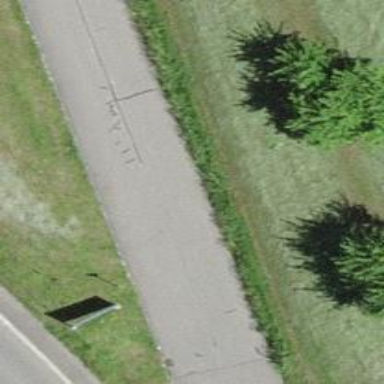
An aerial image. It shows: Residential road.